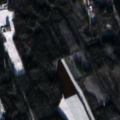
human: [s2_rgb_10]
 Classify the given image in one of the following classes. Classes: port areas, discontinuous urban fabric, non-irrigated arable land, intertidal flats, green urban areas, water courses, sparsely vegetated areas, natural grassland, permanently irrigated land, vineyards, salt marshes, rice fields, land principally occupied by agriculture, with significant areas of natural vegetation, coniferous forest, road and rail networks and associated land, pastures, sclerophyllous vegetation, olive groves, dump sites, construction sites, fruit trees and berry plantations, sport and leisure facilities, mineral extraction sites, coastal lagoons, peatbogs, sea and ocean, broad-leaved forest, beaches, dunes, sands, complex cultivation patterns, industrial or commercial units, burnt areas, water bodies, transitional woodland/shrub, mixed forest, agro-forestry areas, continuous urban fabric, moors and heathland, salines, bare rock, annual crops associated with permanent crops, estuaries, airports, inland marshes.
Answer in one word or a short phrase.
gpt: non-irrigated arable land, broad-leaved forest, coniferous forest, mixed forest